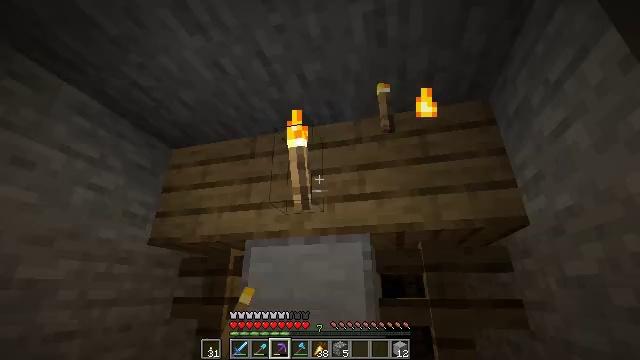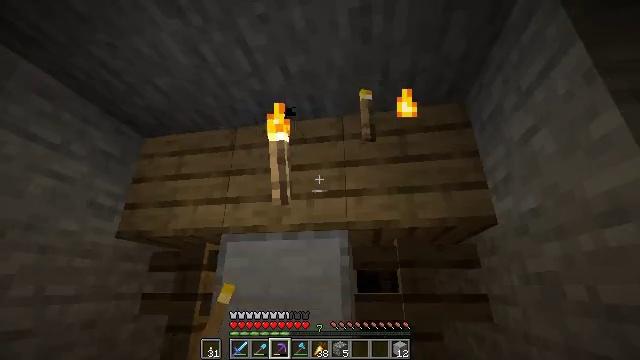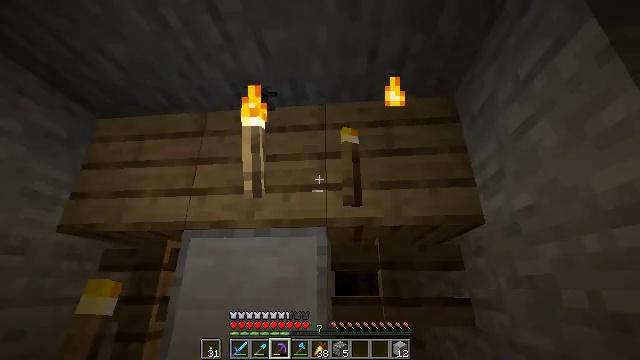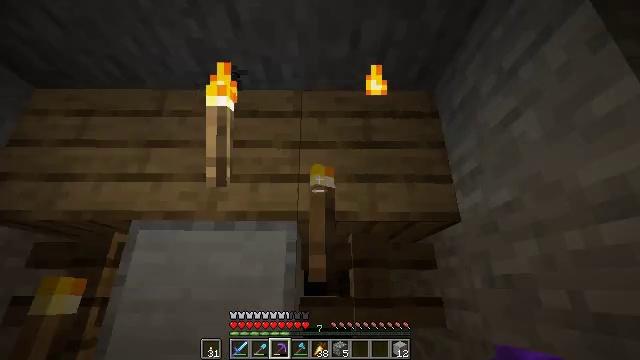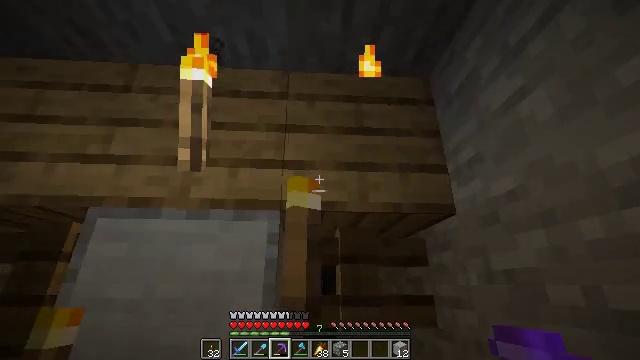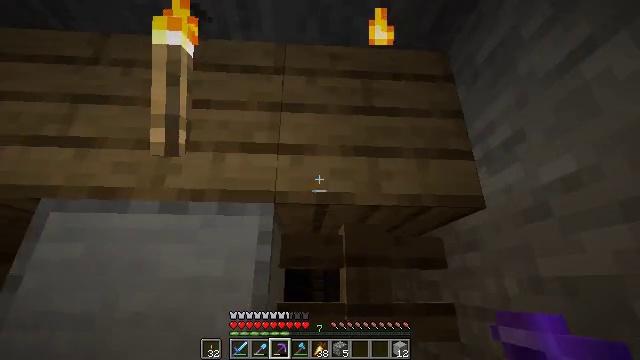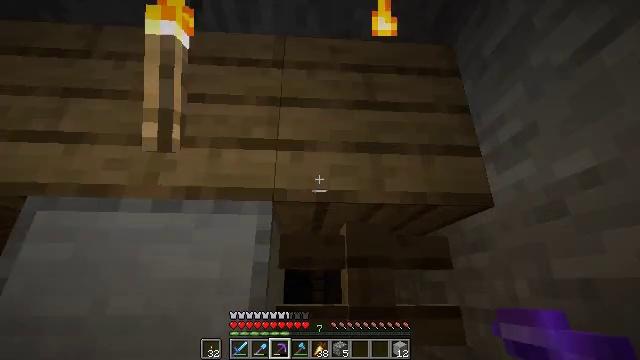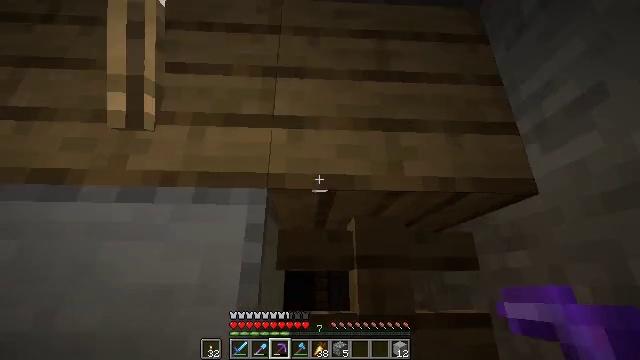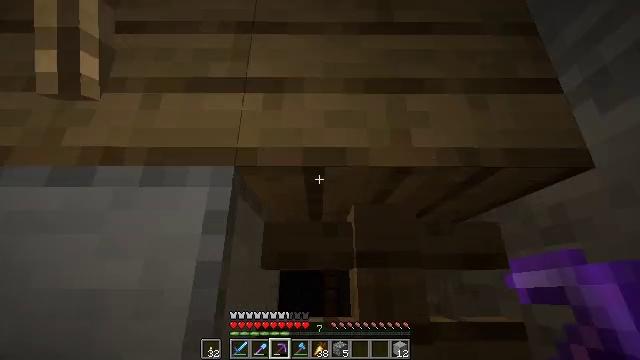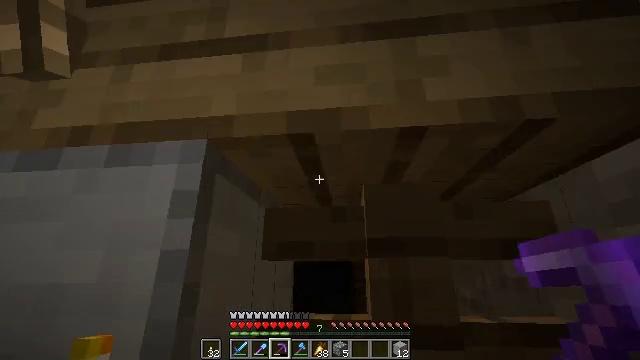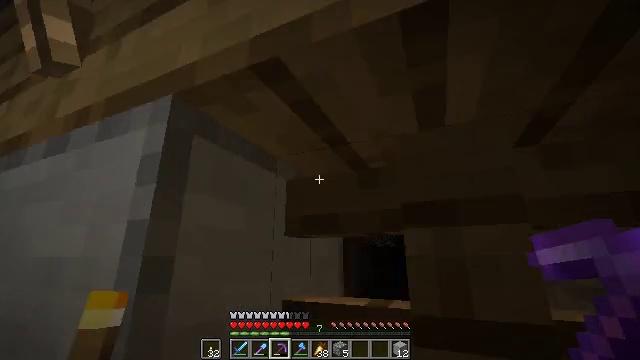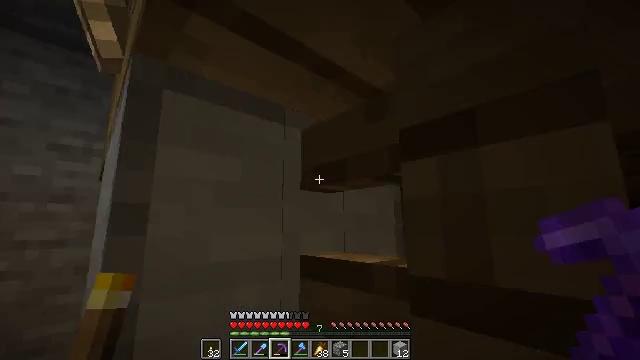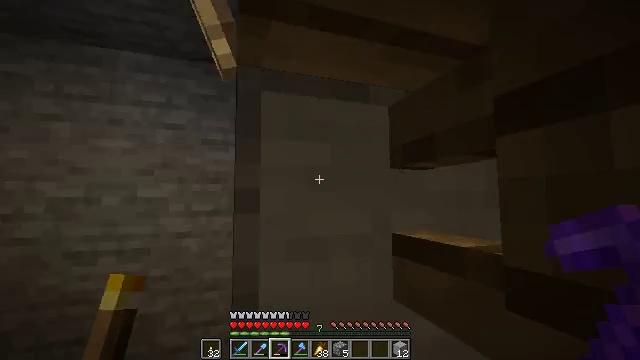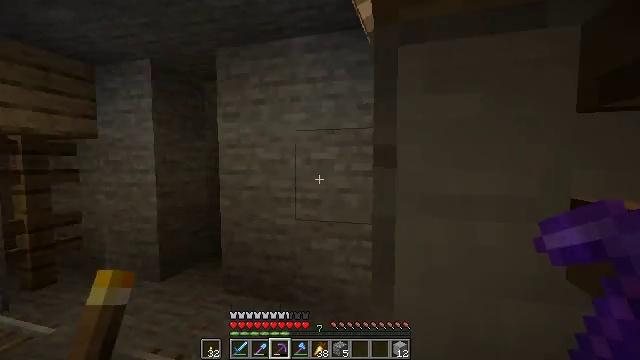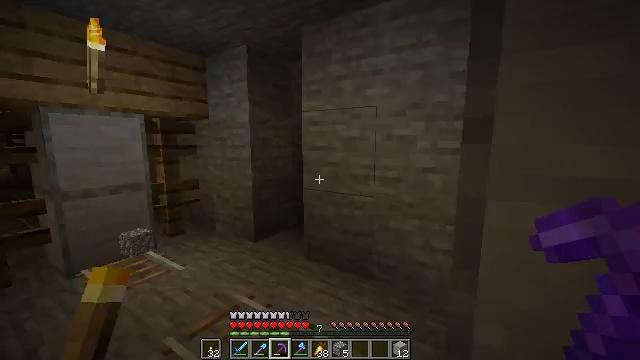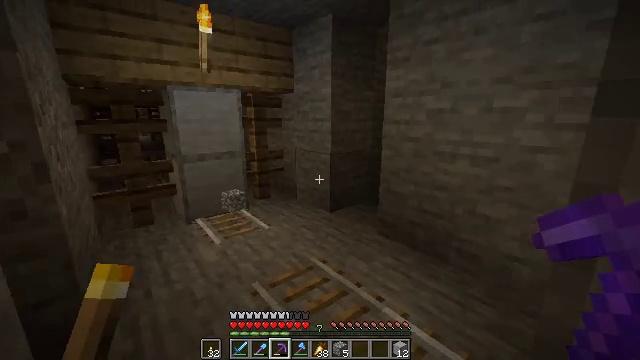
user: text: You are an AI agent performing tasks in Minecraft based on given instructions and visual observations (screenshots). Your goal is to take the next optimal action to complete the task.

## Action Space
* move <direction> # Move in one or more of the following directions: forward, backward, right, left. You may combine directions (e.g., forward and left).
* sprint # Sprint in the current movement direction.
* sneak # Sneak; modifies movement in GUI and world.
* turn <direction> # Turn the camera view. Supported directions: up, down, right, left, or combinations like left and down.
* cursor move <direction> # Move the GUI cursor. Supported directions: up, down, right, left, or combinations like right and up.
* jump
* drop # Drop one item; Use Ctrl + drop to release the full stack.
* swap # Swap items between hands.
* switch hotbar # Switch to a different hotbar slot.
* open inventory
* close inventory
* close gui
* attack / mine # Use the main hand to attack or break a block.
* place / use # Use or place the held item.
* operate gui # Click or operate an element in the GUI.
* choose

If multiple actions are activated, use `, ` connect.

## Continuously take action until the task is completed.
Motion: motion action
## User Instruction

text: Gather stone by using a pickaxe.
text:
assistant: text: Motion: move forward, turn right
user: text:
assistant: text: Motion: move forward, turn right
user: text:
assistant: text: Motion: move forward, turn right
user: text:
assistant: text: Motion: move forward, turn right
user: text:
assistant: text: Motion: move forward
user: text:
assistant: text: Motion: move forward
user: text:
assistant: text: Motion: move forward and move right
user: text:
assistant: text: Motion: move forward and move right, turn left
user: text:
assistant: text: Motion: move forward and move right, turn left and down
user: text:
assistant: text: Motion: move forward and move right, turn left and down
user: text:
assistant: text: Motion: move right, turn left and down
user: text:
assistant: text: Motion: turn left and down
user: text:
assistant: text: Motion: turn left and down
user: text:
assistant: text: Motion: turn left and down
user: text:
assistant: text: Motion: turn left and down
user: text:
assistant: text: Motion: move left, turn left and down
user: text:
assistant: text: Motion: move left
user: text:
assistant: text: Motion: move left
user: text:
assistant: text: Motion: move left, turn right
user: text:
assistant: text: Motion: move forward and move left, turn right
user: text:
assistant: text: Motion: move forward and move left, turn right
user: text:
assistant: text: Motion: move forward and move left, turn right
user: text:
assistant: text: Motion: move forward and move left, turn right
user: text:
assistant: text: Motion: move forward and move left, turn right and up
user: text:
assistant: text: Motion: move forward and move left, turn right and up
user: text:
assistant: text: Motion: move forward and move left, turn right
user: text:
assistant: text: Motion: move forward
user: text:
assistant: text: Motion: move forward
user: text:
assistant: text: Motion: move forward, turn down
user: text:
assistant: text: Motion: no_op